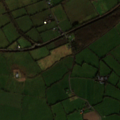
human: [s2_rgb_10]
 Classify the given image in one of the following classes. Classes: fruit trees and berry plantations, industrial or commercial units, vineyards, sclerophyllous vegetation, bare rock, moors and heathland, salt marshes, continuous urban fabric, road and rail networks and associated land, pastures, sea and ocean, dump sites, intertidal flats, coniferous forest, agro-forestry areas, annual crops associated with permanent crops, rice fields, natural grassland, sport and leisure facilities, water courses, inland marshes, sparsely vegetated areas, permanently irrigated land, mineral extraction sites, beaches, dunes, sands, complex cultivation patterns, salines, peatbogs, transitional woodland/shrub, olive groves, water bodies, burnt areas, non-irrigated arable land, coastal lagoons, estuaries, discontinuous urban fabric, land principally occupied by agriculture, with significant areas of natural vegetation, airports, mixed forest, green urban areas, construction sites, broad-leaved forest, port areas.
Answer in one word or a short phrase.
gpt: pastures, complex cultivation patterns